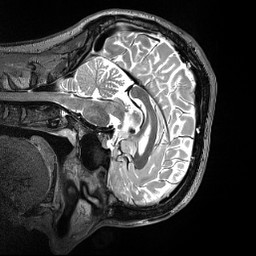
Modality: T2w
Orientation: sagittal